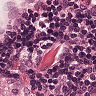
Metastatic tissue present: no